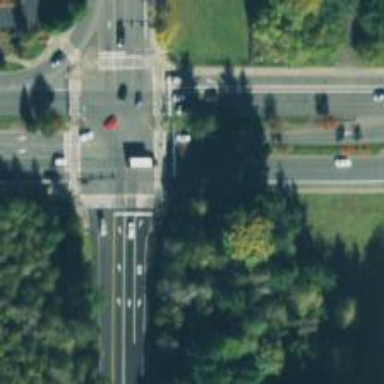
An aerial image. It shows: Secondary link road with asphalt surface.